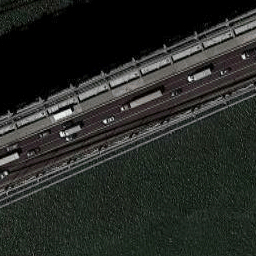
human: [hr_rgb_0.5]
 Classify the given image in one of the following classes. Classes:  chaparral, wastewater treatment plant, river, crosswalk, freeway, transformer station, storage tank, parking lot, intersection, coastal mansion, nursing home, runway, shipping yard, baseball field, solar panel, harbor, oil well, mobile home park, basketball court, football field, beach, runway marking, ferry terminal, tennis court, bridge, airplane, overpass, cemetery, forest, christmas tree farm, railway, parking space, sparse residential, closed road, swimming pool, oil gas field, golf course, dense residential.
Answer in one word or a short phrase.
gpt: bridge